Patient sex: M
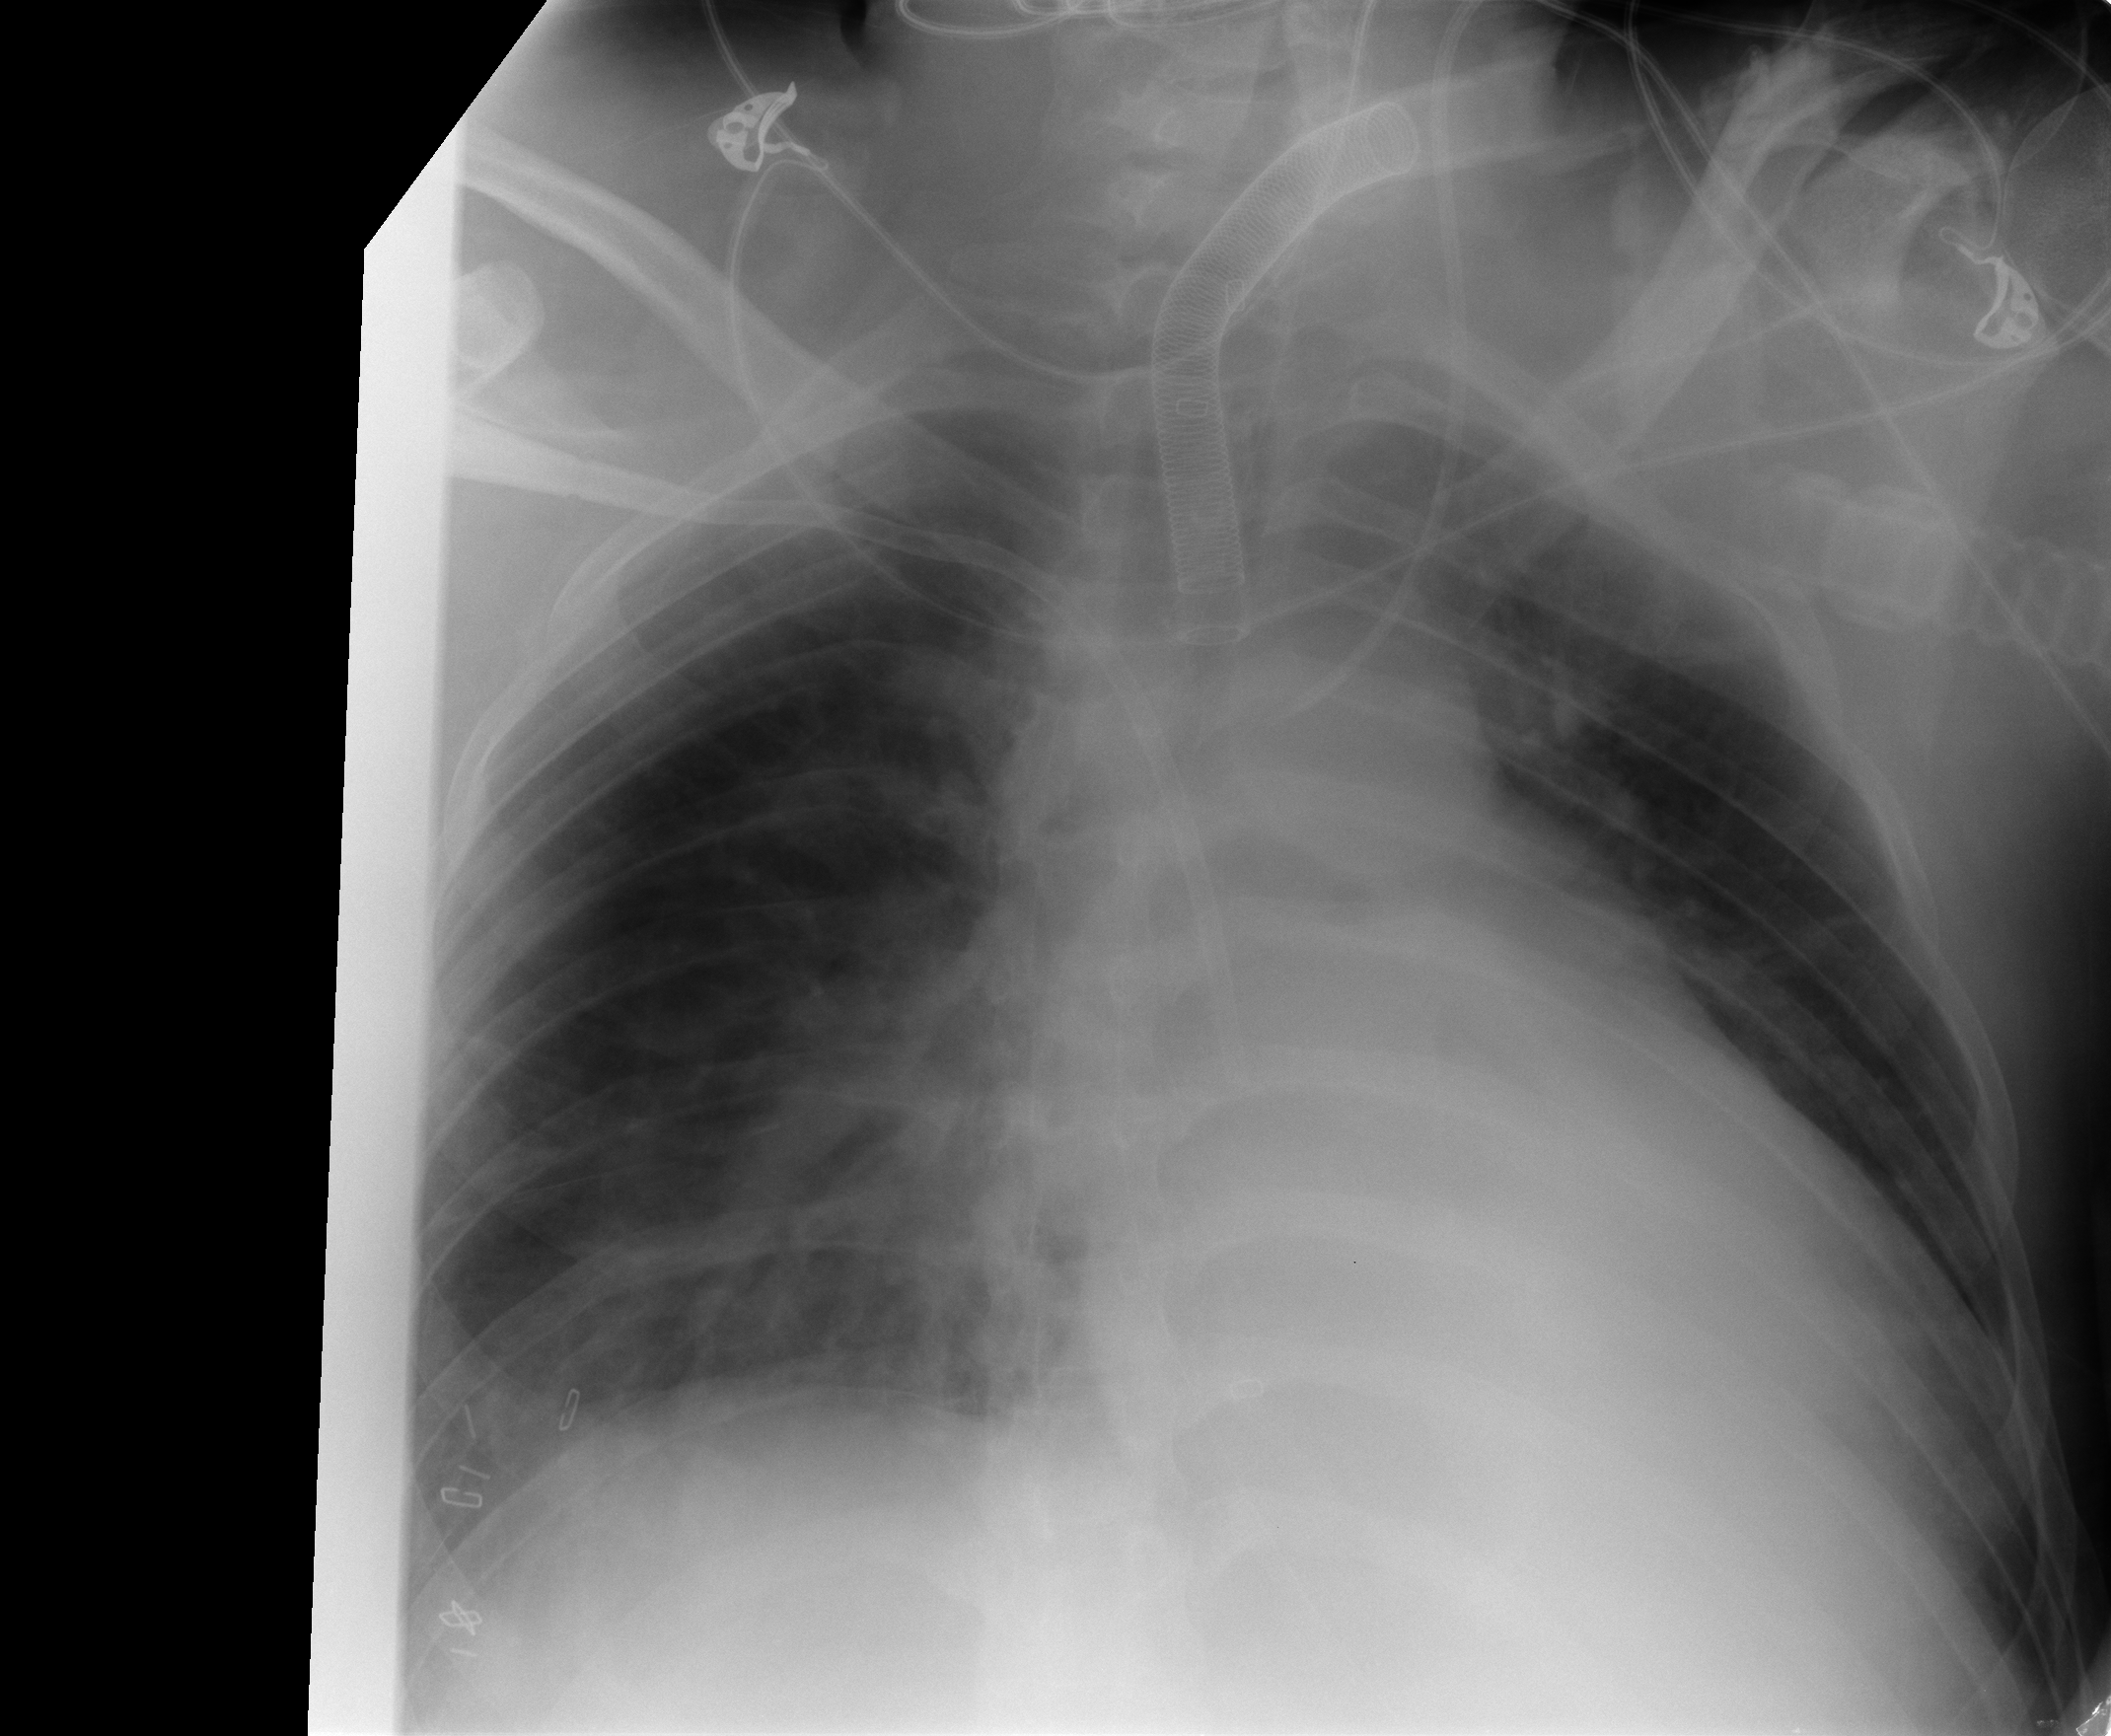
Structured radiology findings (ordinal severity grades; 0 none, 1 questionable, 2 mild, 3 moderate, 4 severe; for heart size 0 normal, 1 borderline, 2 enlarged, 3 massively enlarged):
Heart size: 2
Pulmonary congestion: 0
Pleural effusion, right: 0
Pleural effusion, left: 0
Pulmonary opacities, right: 2
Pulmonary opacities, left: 0
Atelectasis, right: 0
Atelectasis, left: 0